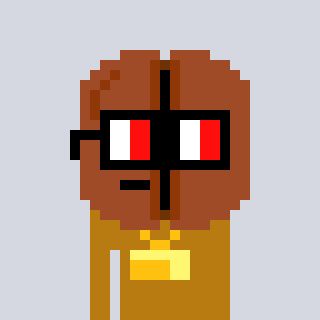
a pixel art character with square glasses with black frames and red eyes, a coffeebean-shaped head and a gold-colored body on a cool background